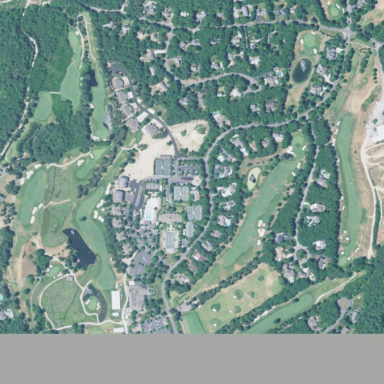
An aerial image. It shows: Golf course surrounded by greenery.